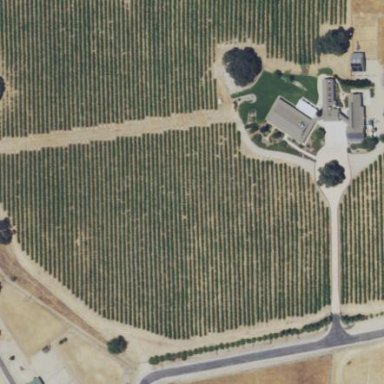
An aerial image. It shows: Vineyard where grapes are grown.